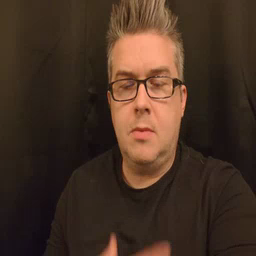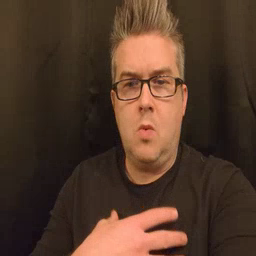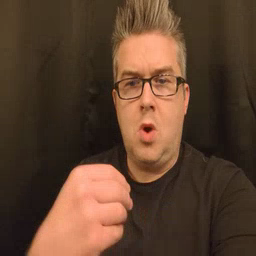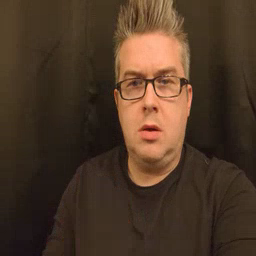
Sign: white